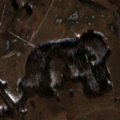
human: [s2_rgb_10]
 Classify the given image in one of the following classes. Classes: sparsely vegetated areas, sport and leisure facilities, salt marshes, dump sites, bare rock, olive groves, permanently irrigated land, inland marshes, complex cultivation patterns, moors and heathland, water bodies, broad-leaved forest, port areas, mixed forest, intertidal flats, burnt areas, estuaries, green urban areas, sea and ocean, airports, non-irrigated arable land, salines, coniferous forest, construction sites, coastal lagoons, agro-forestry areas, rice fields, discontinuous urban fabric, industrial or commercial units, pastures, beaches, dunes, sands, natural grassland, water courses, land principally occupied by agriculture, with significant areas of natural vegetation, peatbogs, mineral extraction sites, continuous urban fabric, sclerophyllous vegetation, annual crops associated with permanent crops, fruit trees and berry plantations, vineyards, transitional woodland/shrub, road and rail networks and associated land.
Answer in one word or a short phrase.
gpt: non-irrigated arable land, pastures, land principally occupied by agriculture, with significant areas of natural vegetation, mixed forest